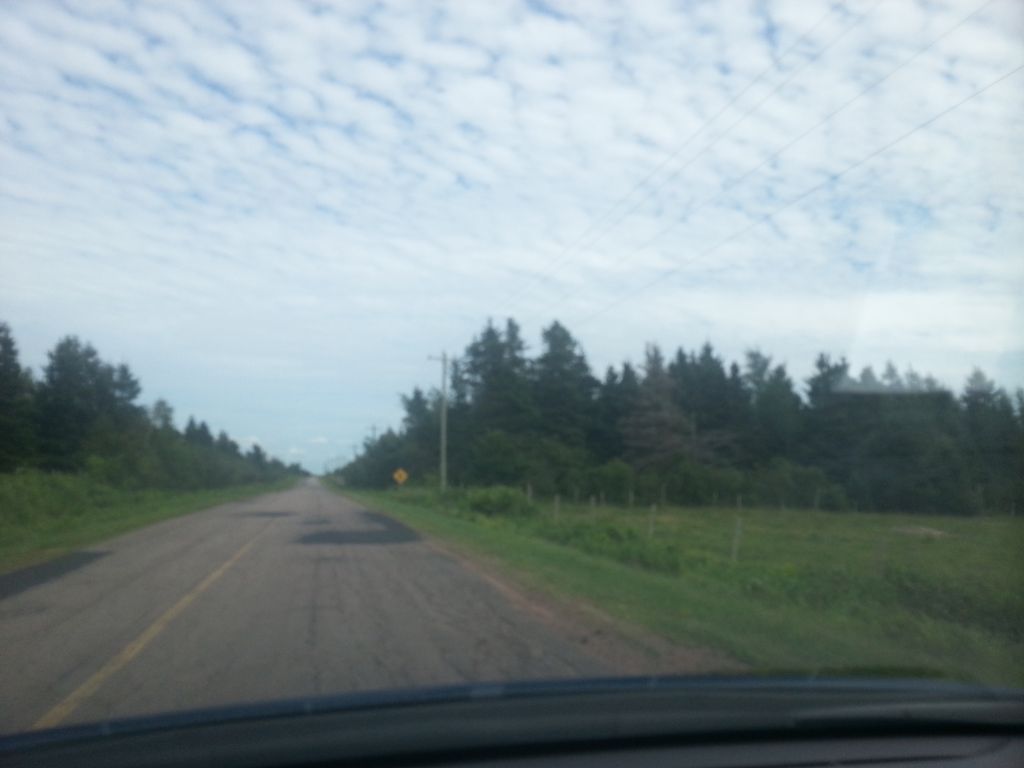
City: charlottetown